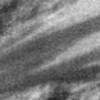
Label: change